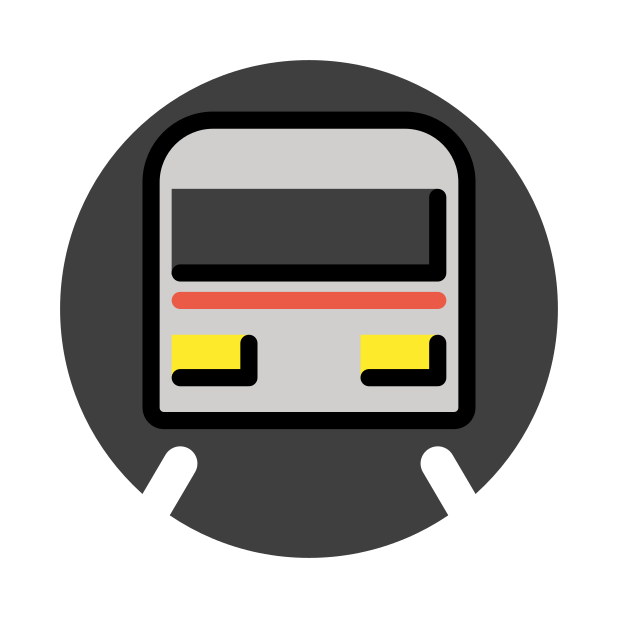
metro